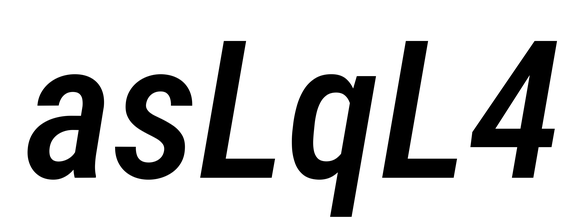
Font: Roboto-Italic_Condensed_Medium_Italic